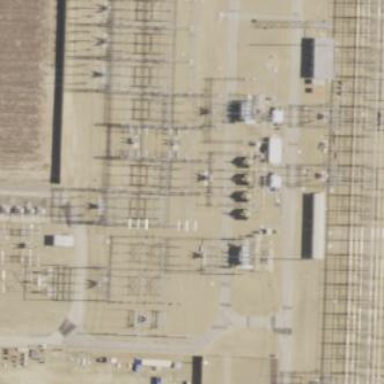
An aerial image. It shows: Power substation surrounded by fence.